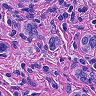
Metastatic tissue present: yes